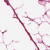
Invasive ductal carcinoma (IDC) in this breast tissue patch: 0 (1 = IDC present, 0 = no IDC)